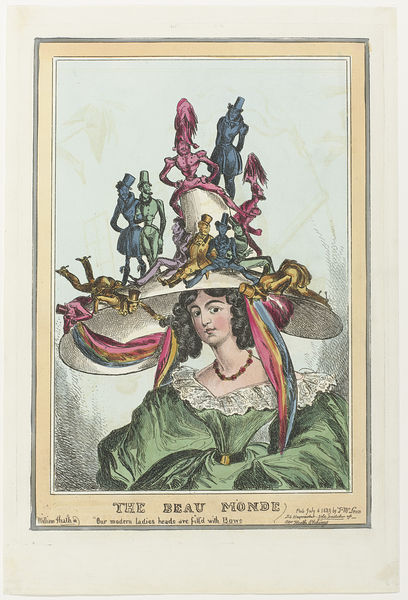
Titel: The Beau Monde (titel op object)
Künstler: William Heath
Standort: Amsterdam
Institution: Rijksmuseum
Schlagwörter: frau, hut, kleid, dame, mode, figuren, soldaten, karikatur, halskette, zeitschrift, dandy, bänder, welt, the beau monde